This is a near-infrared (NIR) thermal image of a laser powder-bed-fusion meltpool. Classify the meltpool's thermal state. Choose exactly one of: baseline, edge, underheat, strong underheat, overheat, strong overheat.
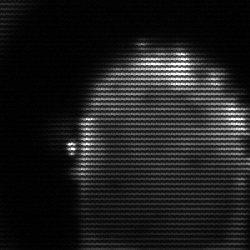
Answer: baseline